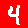
Digit: 4